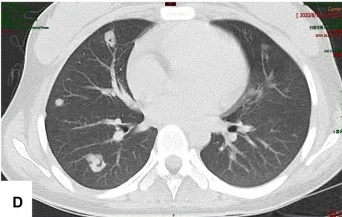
(C,D) After 2 weeks of treatment, multiple nodular high-density shadows were observed in both lungs; the larger one was 29.4 x 28.4 mm in size, and voids were present in some lesions.
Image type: radiology (ct)